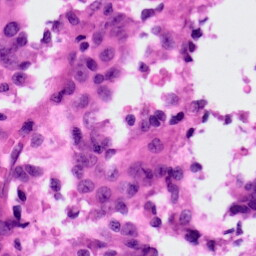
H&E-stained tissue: Ovarian